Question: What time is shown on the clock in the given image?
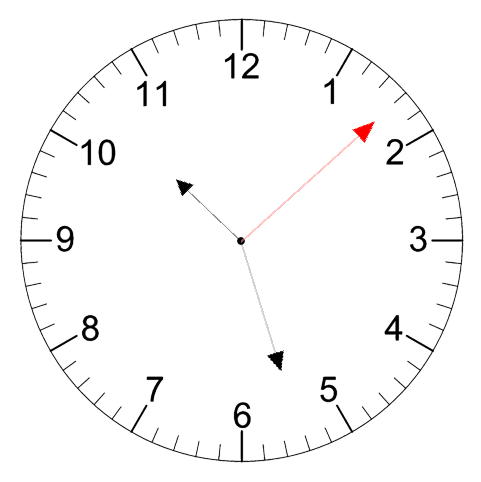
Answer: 10:27:08